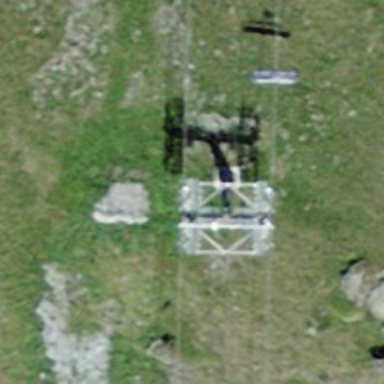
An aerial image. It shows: Pylon used for aerialway.